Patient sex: M
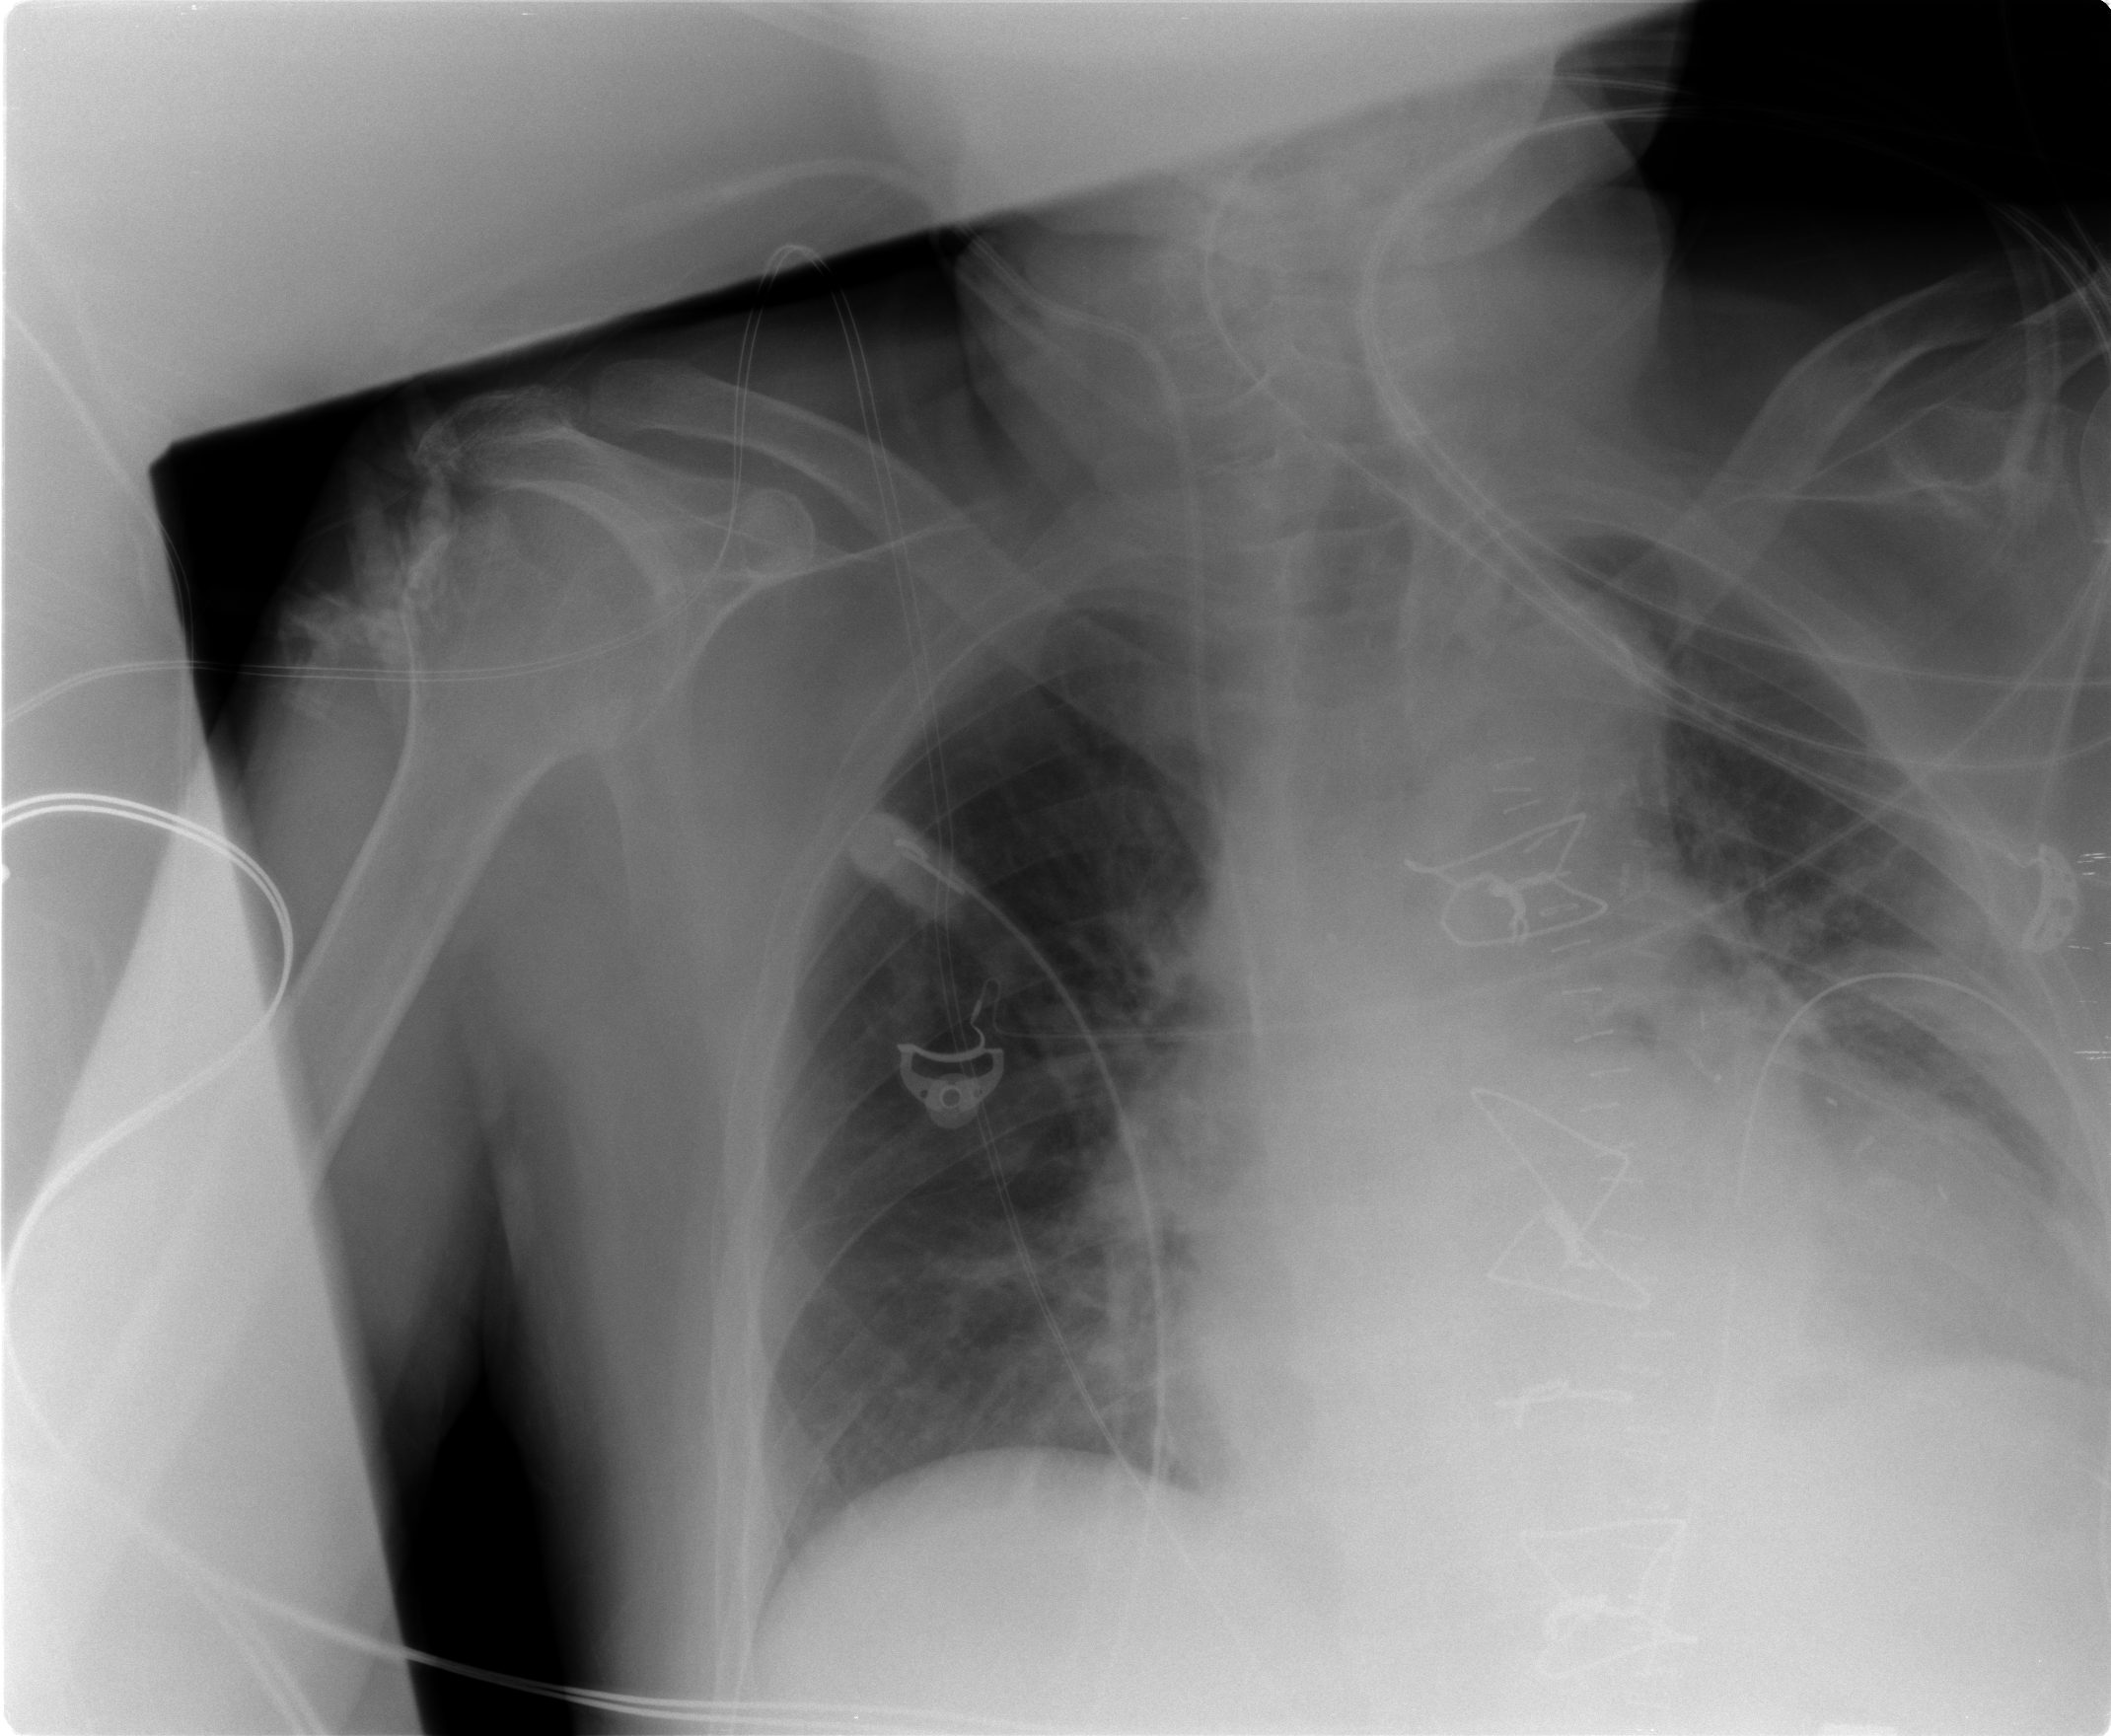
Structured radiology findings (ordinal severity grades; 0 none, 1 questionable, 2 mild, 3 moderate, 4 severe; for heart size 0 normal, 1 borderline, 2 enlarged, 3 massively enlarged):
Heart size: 2
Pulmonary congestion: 0
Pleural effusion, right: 0
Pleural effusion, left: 0
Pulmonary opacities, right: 0
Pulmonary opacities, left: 0
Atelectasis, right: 1
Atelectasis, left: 0